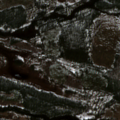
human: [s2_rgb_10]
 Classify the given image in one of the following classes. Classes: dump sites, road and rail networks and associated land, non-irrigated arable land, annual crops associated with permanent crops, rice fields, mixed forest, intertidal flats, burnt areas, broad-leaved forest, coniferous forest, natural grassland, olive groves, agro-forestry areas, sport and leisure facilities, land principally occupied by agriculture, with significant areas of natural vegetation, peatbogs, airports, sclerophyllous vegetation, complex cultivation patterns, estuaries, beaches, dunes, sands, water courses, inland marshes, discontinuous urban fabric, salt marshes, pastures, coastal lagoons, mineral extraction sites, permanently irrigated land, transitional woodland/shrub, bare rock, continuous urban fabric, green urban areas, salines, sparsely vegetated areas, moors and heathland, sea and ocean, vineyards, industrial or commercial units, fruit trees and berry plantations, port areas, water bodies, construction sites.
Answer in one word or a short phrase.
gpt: coniferous forest, transitional woodland/shrub